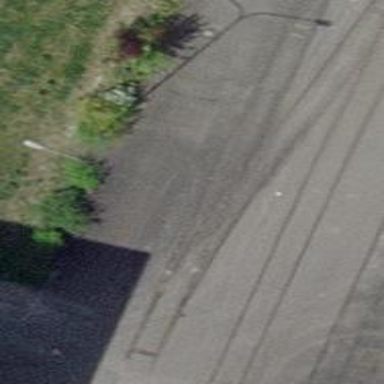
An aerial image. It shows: Railway switch.